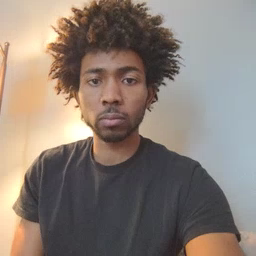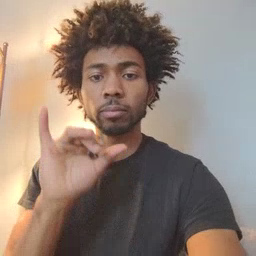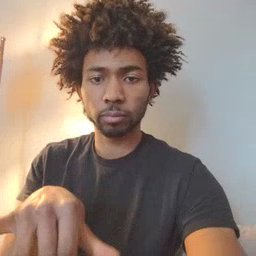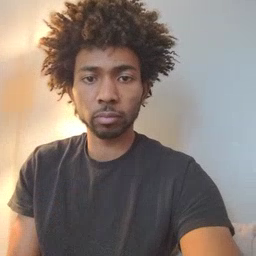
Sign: that